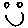
Label: smiley face